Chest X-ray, AP view. Patient: 46 years old, sex F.
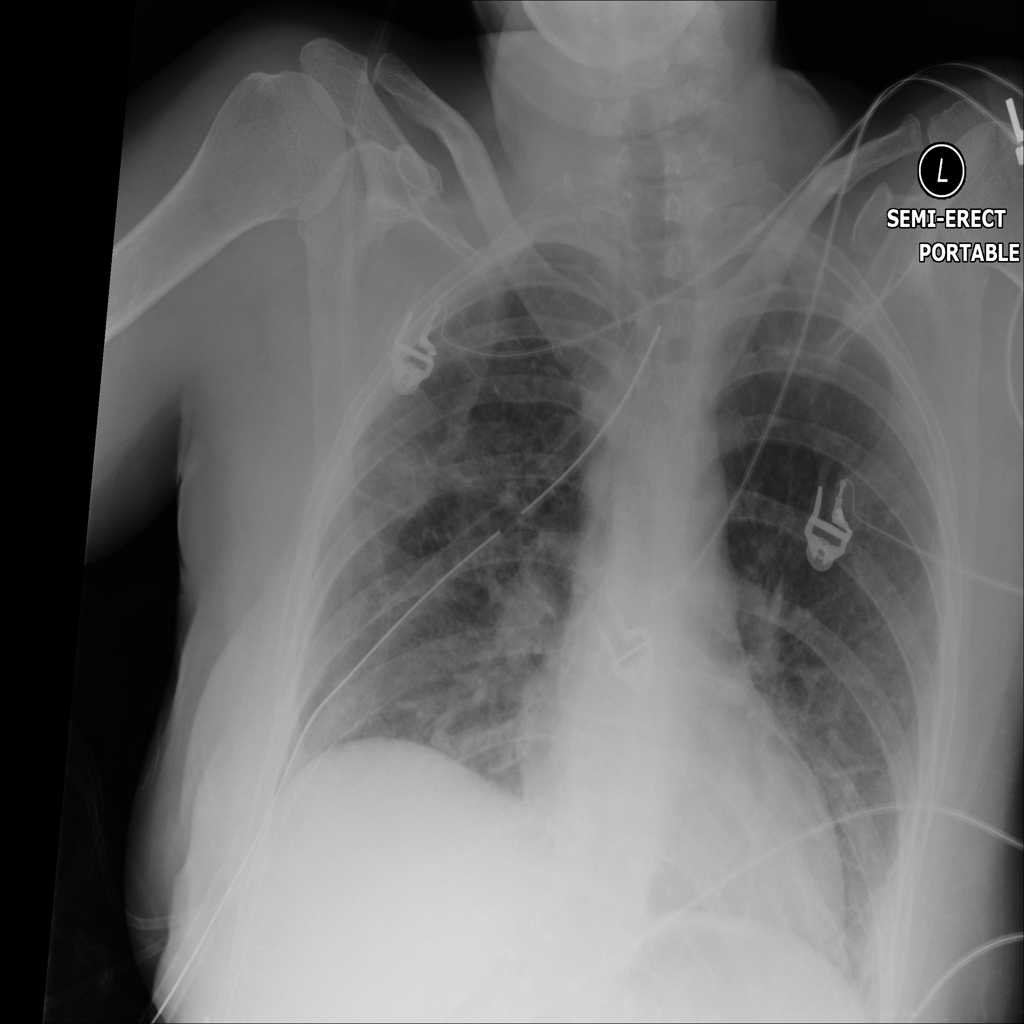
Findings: No Finding